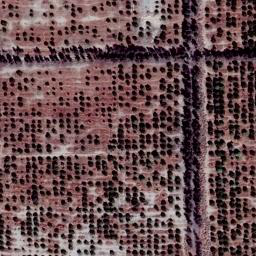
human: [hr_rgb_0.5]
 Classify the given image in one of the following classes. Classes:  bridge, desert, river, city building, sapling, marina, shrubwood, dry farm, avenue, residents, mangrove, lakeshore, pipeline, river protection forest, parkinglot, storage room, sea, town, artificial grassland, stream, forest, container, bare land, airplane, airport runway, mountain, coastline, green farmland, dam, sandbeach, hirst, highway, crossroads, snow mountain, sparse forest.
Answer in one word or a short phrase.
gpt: dry farm